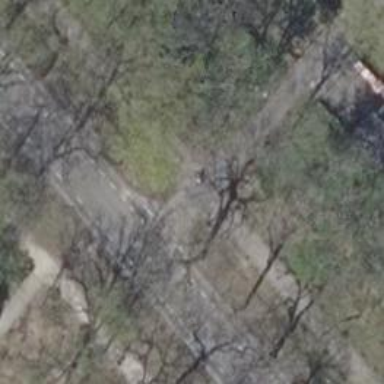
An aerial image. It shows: Asphalt road in residential area.